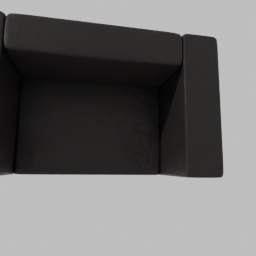
Label: furniture